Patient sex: F
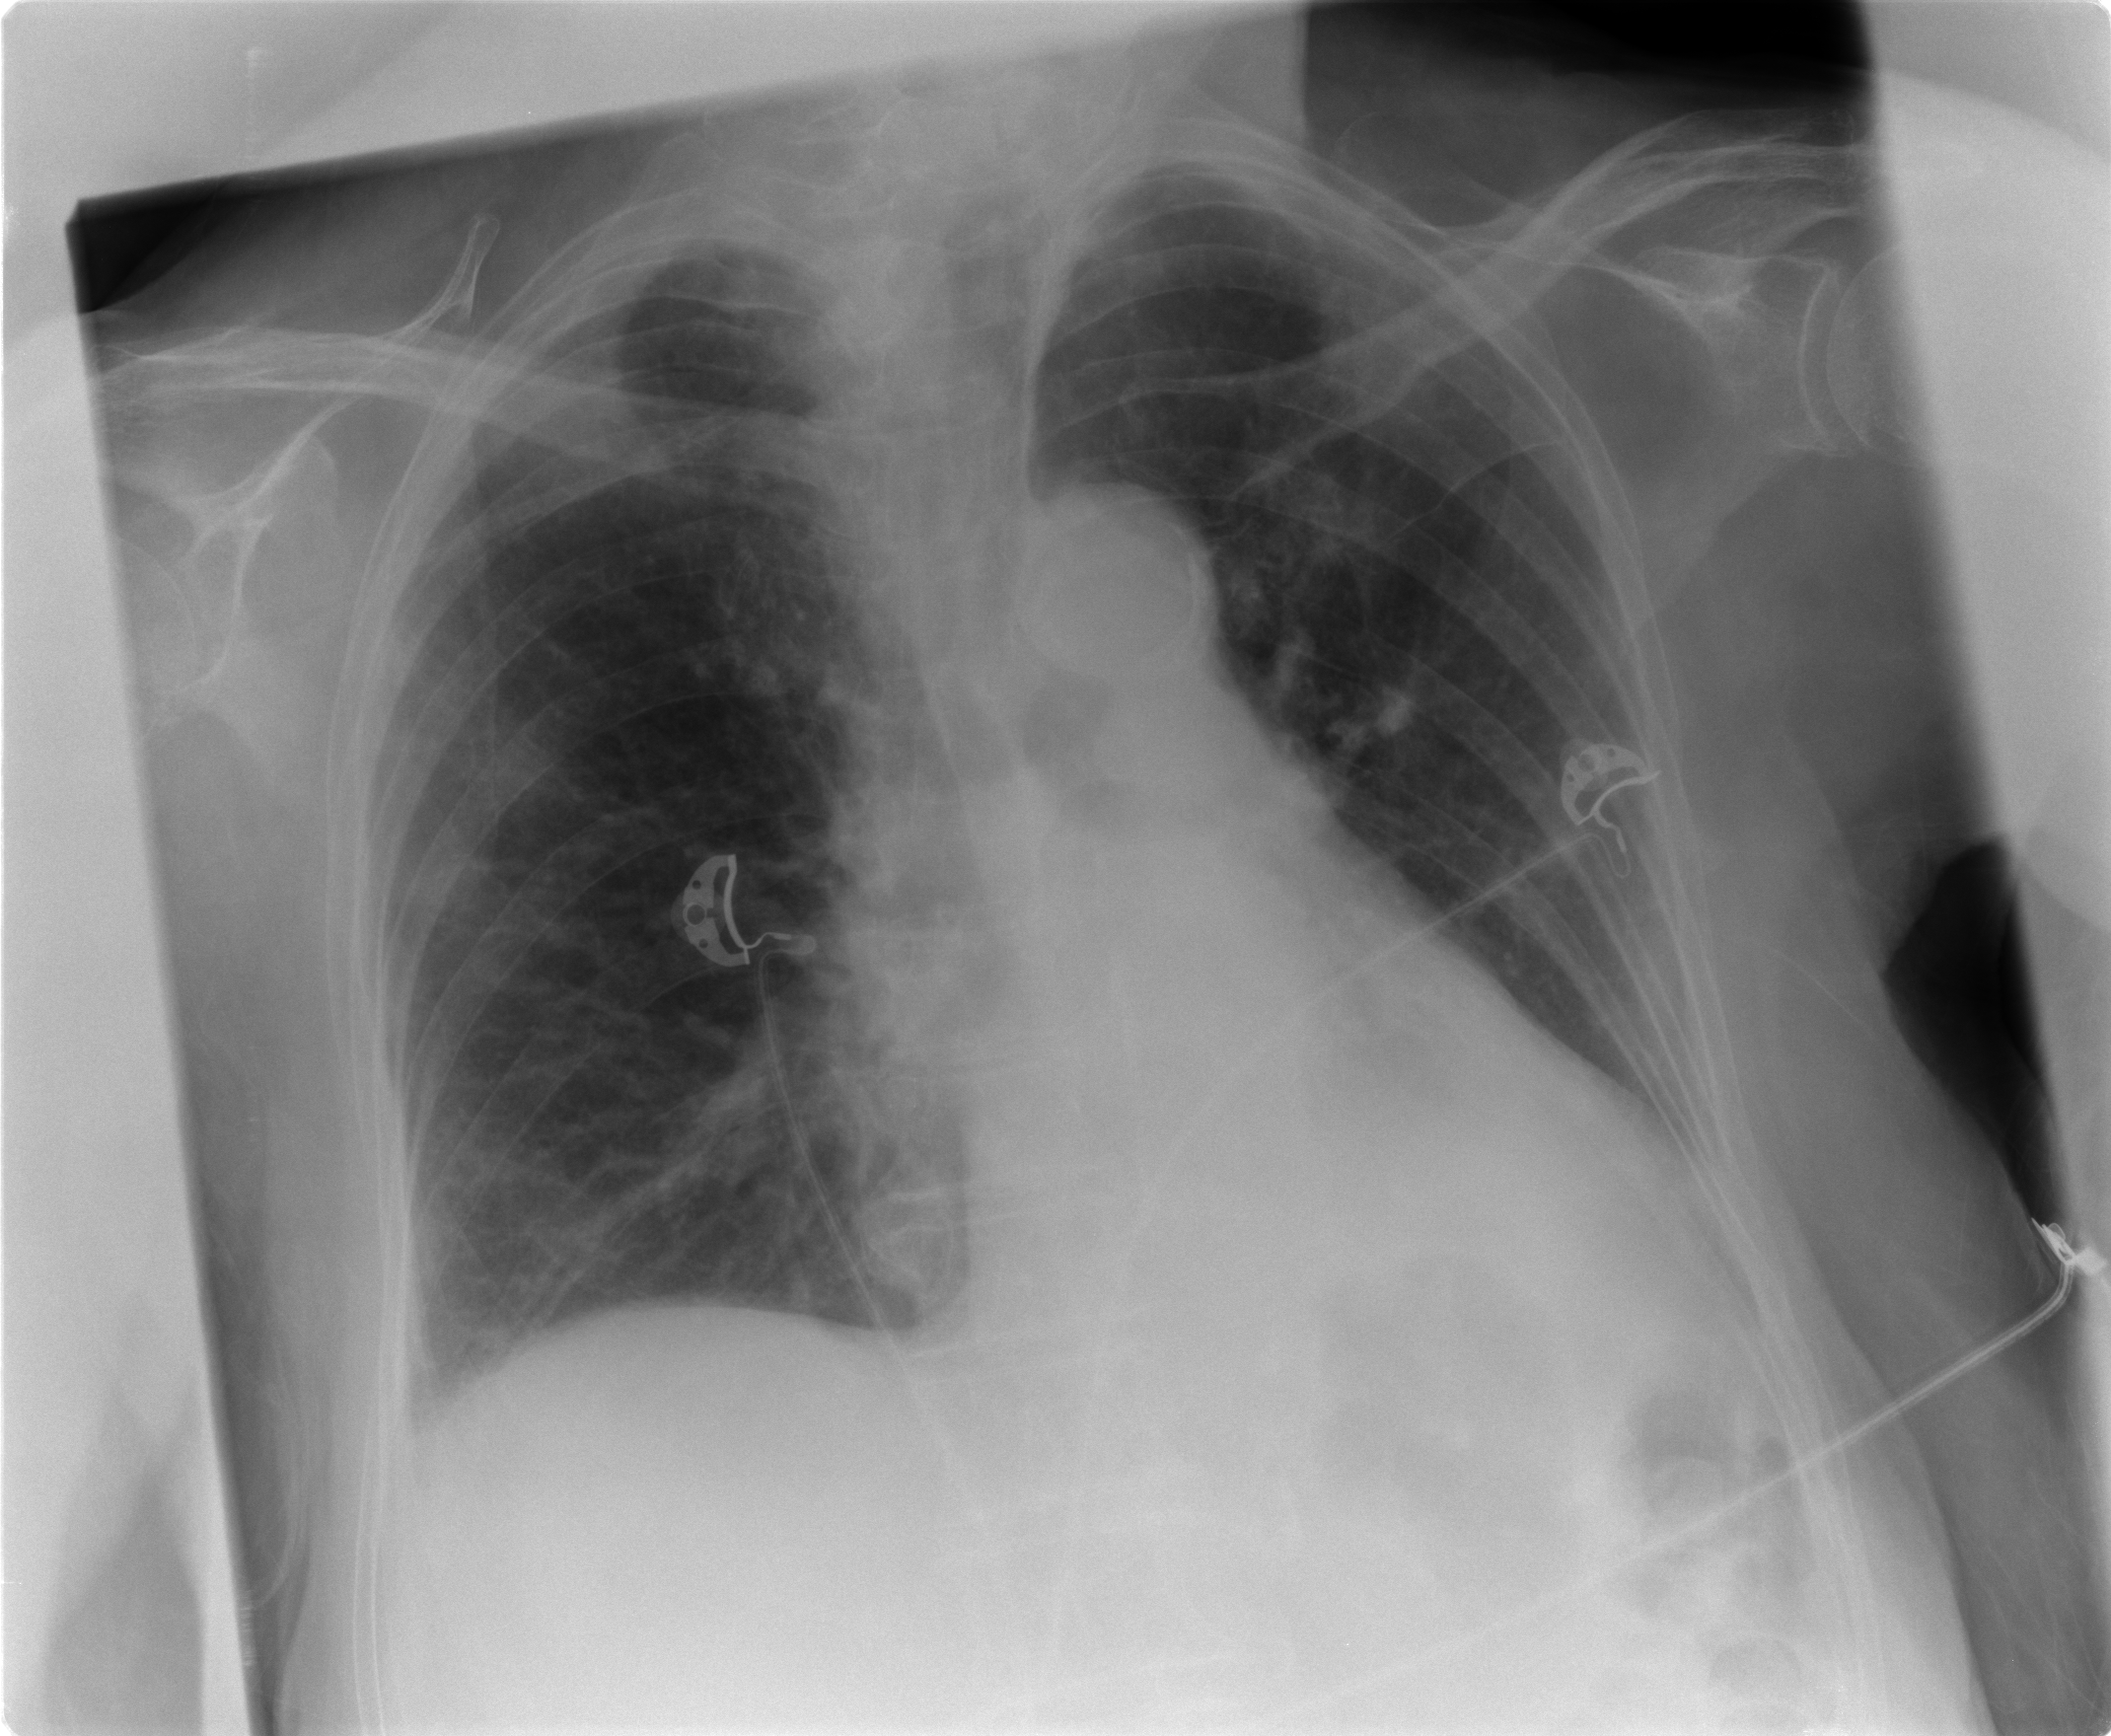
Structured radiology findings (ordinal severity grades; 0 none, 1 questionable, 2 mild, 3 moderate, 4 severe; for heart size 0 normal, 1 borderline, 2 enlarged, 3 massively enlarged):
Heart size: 2
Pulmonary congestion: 0
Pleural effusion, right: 0
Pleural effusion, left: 0
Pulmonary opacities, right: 0
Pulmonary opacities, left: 1
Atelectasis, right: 1
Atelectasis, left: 0